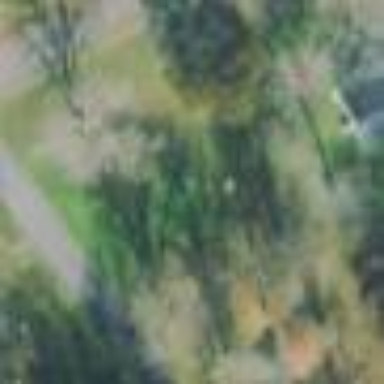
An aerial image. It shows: Park.